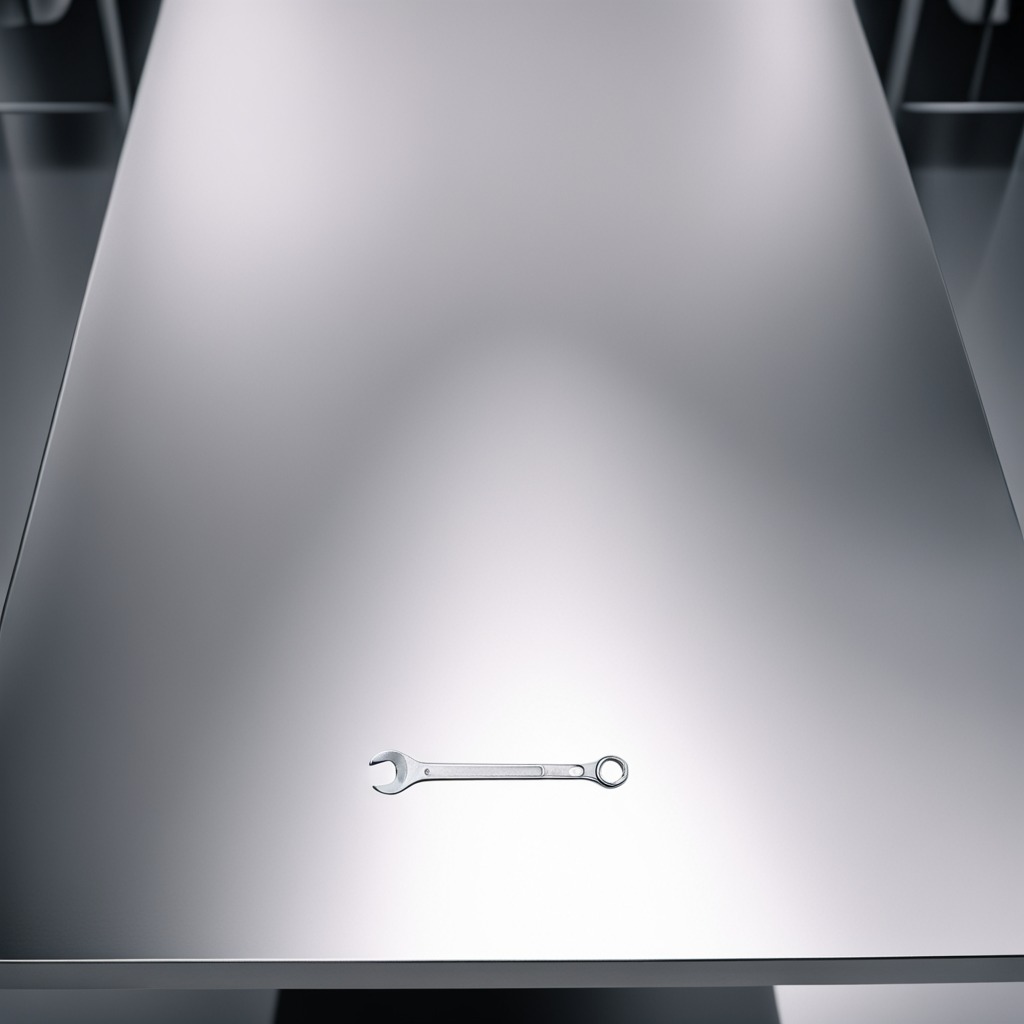
An wrench lies on a stainless steel table in a high-end prototyping lab.